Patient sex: F
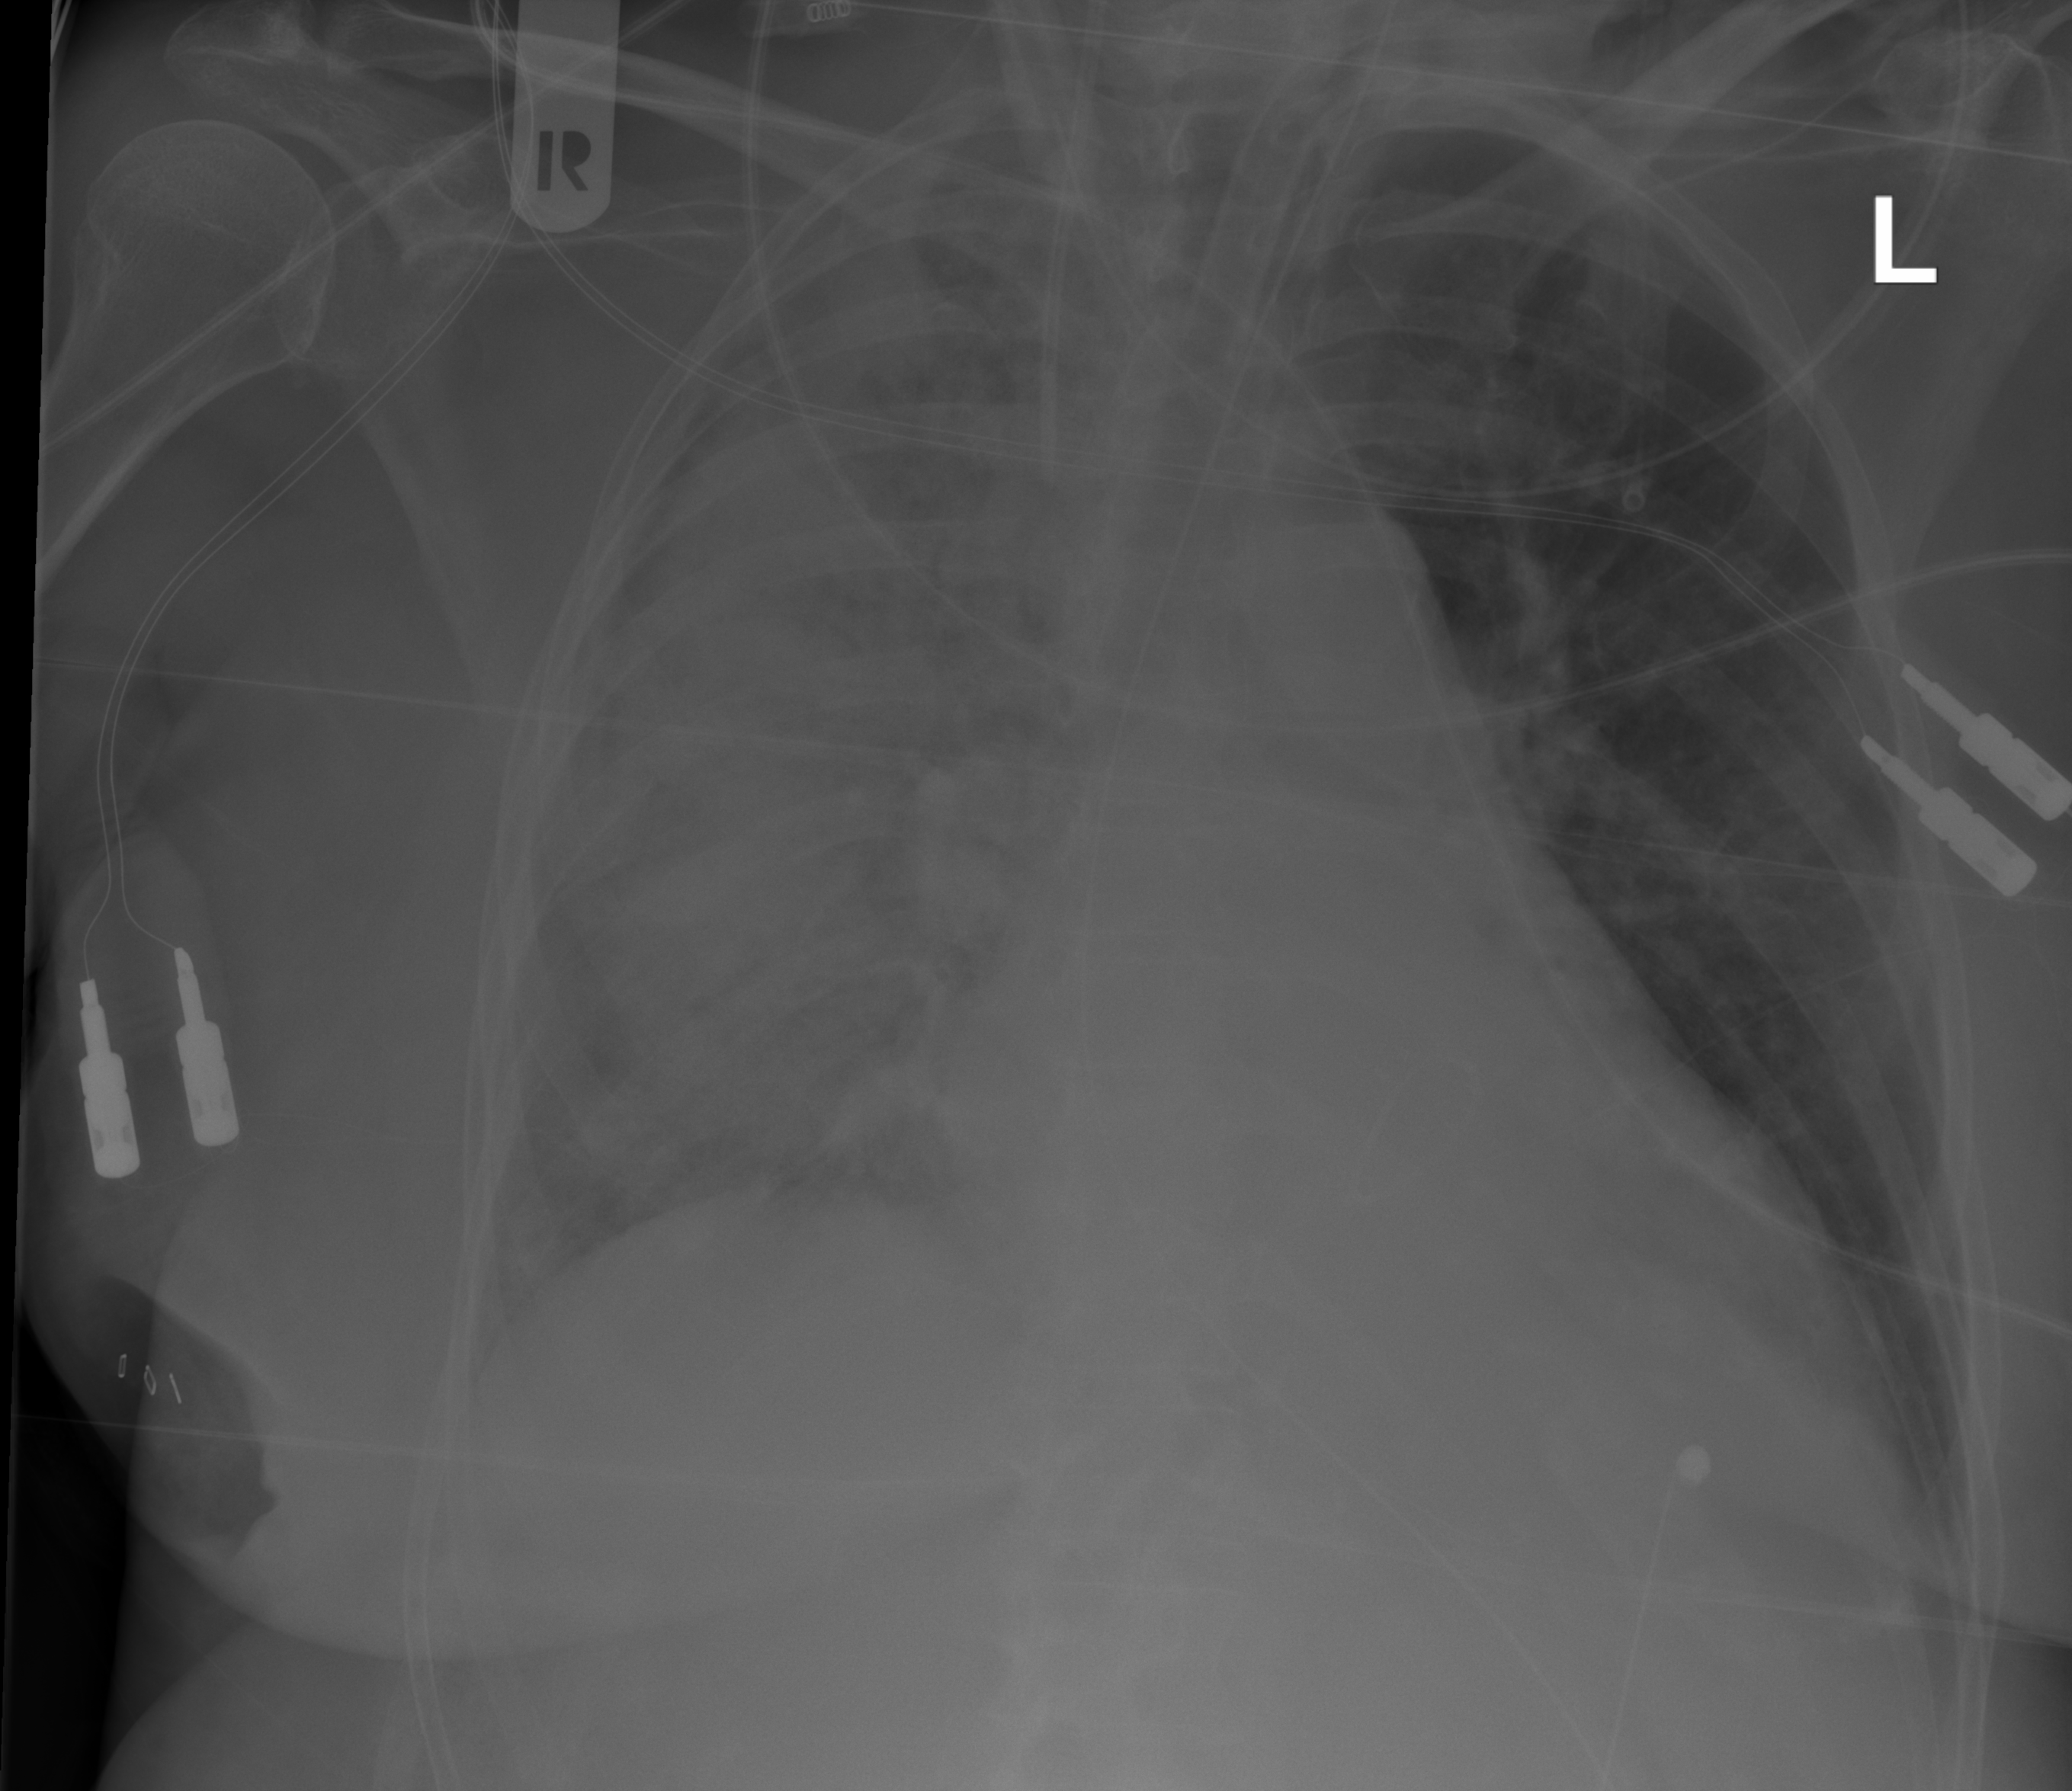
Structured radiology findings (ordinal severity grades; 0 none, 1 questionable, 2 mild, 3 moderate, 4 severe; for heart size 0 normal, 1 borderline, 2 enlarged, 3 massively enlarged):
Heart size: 2
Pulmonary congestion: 2
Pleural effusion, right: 2
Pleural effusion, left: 0
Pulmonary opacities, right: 4
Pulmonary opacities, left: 2
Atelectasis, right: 3
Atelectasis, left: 0